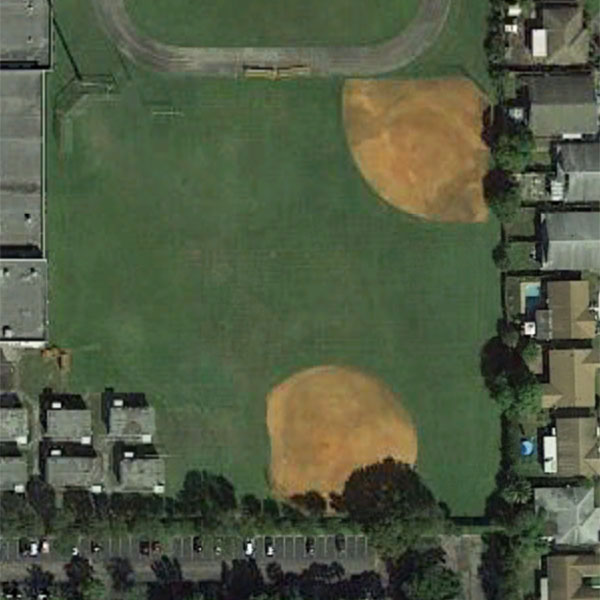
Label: BaseballField